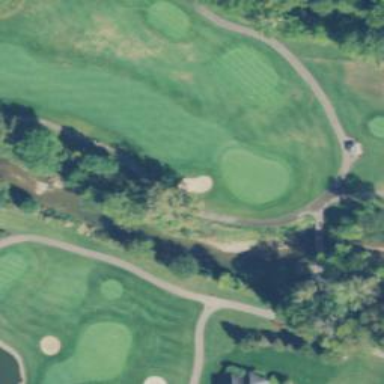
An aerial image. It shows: Golf hole.